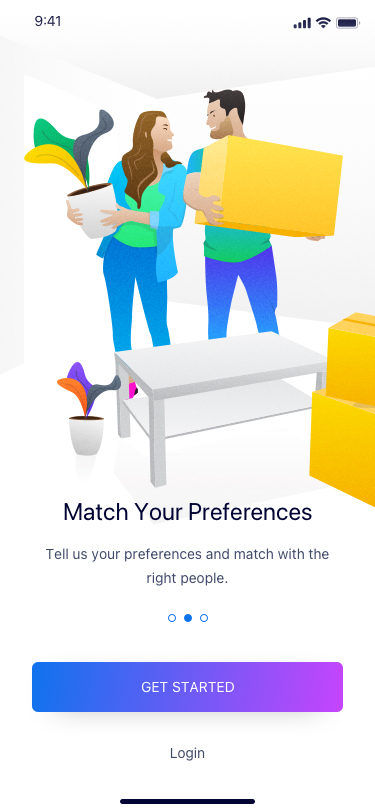
Text in this UI design:
Tell us your preferences and match with the right people.
Login
Match Your Preferences